Question: I can't understand the expression although I have tried to understand it by making model.
Thanks in advance!

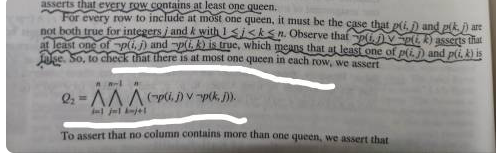
Answer: The statement is wrong. Consider the 2x2 case where the top row contains two queens and the bottom row is empty.
Then Q2 (which is supposed to assert there is at most 1 queen in each row) expands to:
'''
(!p(1, 1) !p(2, 1))
(!p(2, 1) !p(2, 1))
'''
Now the bottom row is empty so '!p(2, 1)' is true, satisfying both conditions. This means that Q2 is satisfied when it shouldn't be.
---
If you're not convinced by the above expansion, run the following Python code to see for yourself:
'''
n = 2
for i in range(1, 1+n):
for j in range(1, 1+(n-1)):
for k in range(j+1, 1+n):
print(f"!p({i}, {j}) v !p({k}, {j})")
'''